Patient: sex F, age 54
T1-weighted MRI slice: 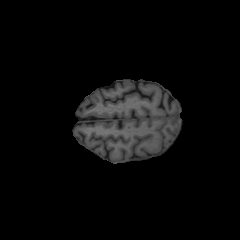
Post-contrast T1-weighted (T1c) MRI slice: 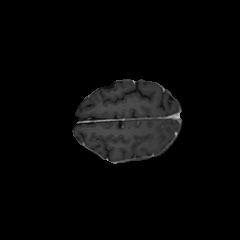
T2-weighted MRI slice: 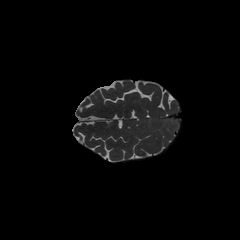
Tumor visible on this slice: no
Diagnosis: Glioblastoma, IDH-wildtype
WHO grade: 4